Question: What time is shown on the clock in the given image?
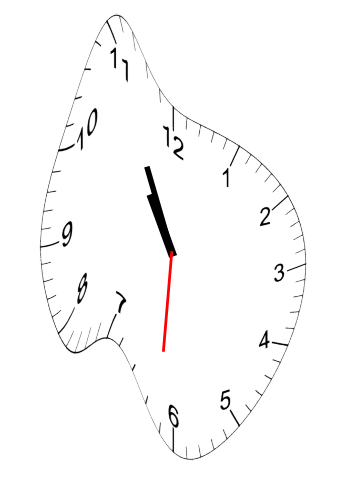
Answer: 10:55:31